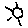
Label: sun